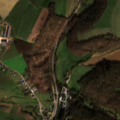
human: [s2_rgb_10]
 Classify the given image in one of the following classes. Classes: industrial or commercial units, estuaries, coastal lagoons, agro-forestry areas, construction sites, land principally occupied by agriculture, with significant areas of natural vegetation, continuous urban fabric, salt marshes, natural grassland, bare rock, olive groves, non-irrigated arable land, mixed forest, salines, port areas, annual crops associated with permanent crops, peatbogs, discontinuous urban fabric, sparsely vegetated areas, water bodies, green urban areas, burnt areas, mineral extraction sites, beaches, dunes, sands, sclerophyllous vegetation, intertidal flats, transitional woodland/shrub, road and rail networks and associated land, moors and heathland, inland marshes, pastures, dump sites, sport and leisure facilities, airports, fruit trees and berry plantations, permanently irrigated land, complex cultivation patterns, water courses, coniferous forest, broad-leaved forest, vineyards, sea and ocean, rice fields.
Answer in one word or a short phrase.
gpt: discontinuous urban fabric, non-irrigated arable land, pastures, broad-leaved forest